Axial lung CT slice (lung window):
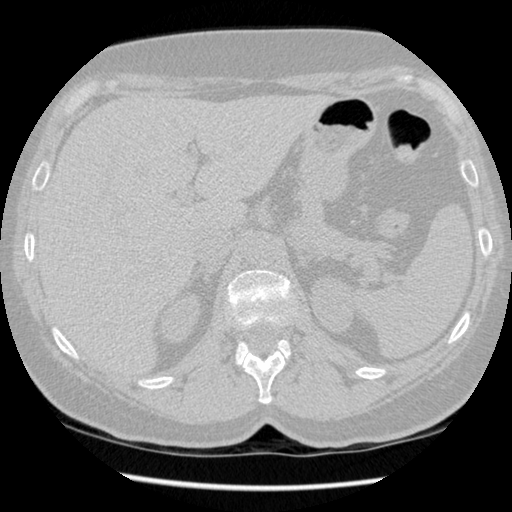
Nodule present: no